Interaction volume radius: 5 \u00c5
Interaction volume height: 10 \u00c5
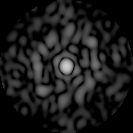
Disorder parameter: 0.8083